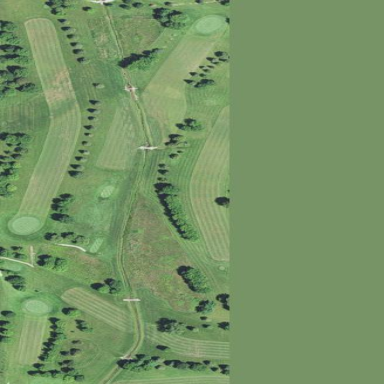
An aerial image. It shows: Golf course surrounded by greenery.